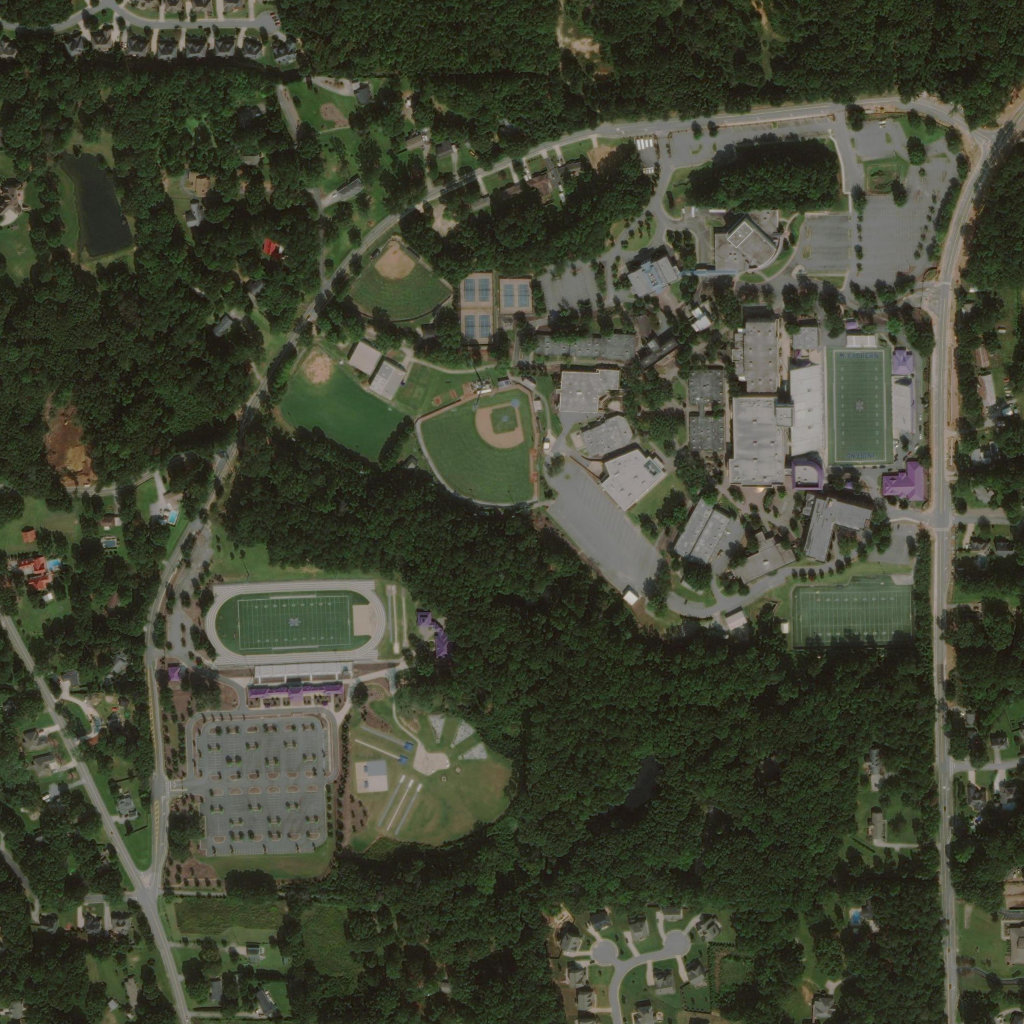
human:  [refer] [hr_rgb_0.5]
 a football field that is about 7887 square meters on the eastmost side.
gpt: <box>[[77, 56, 89, 63, 0]]</box>

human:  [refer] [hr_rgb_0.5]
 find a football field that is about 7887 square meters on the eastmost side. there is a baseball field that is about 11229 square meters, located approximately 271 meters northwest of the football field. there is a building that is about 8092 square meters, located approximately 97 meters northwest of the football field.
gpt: <box>[[77, 56, 89, 63, 0]]</box>